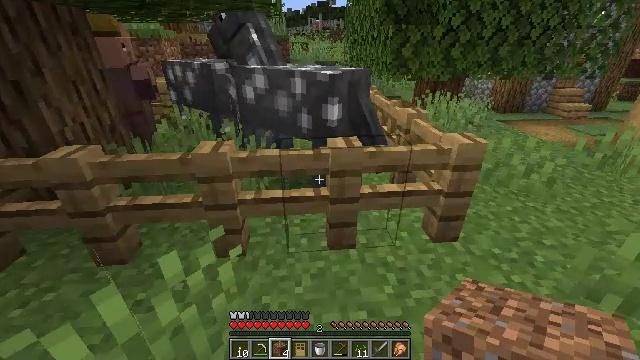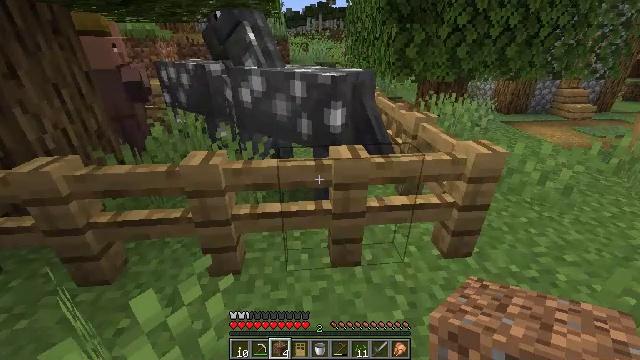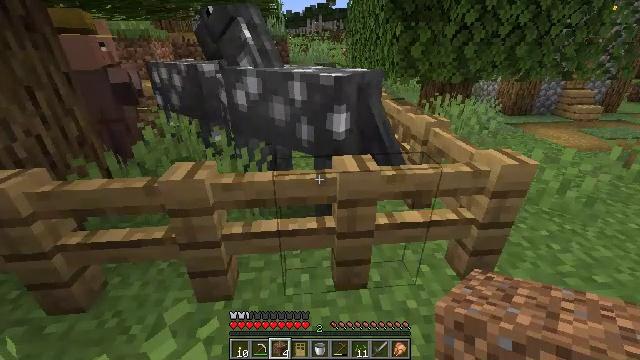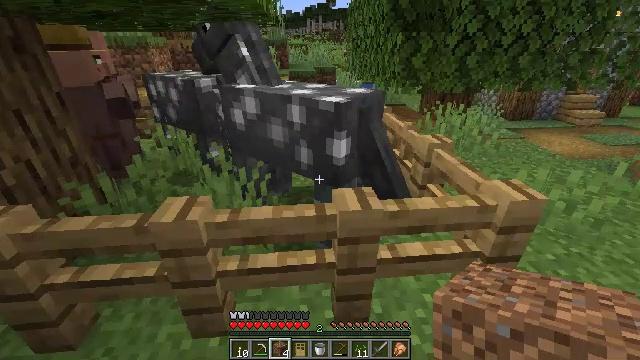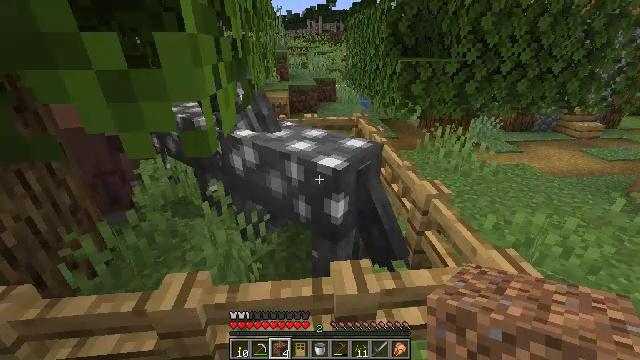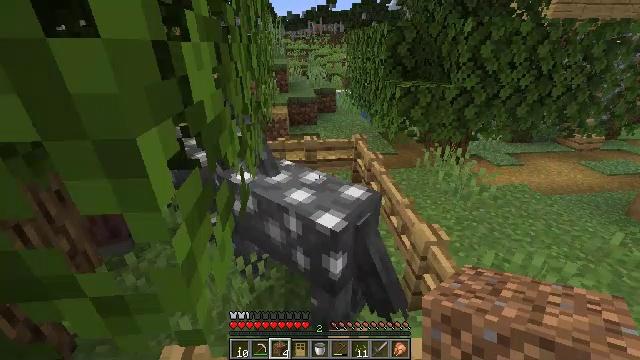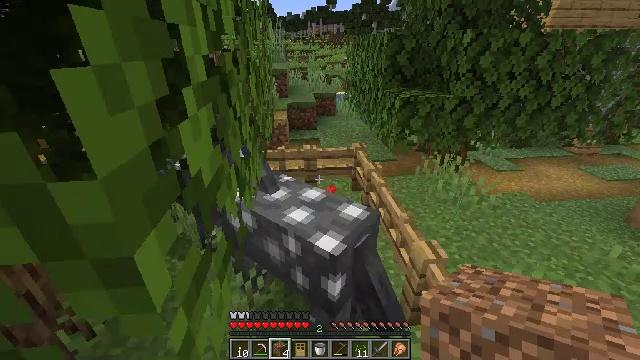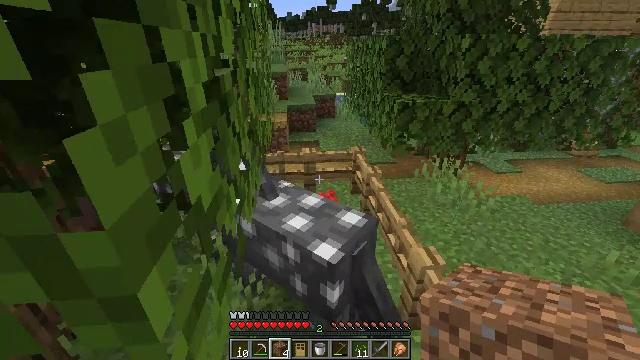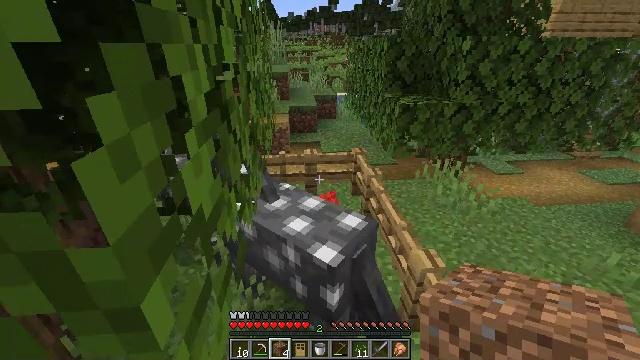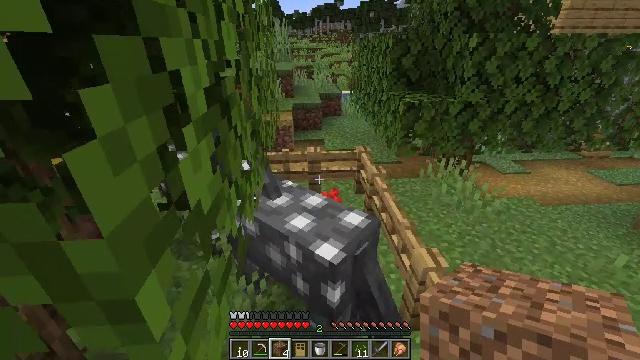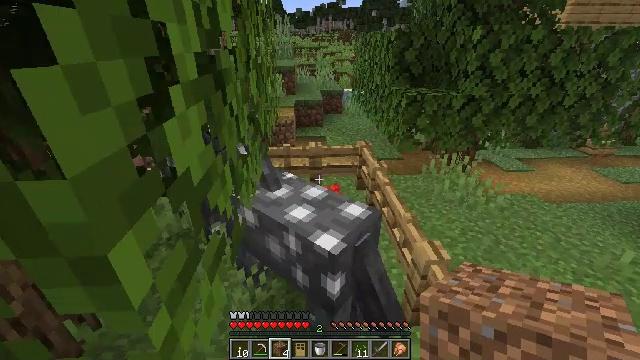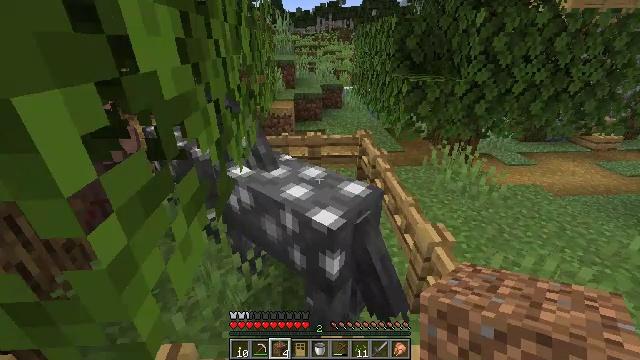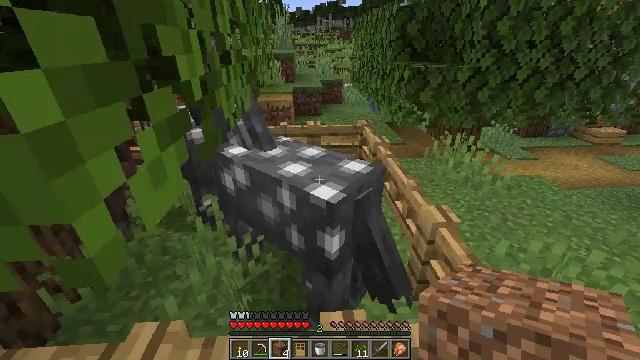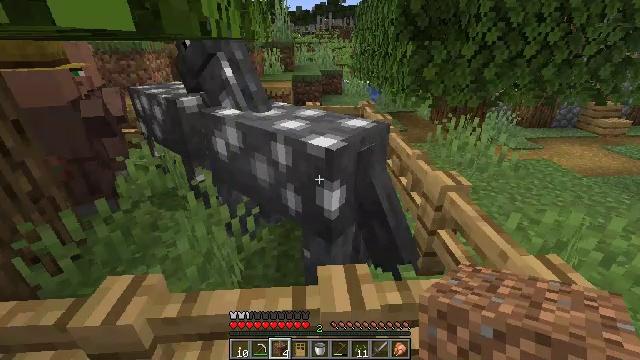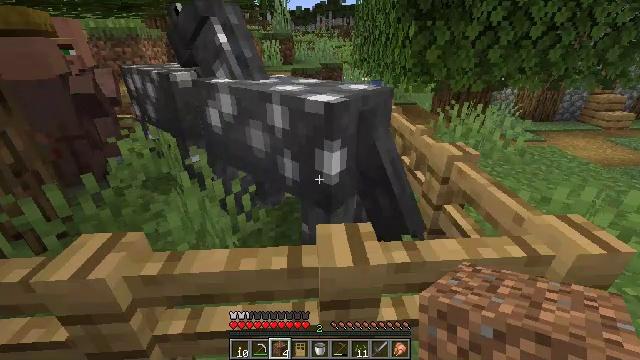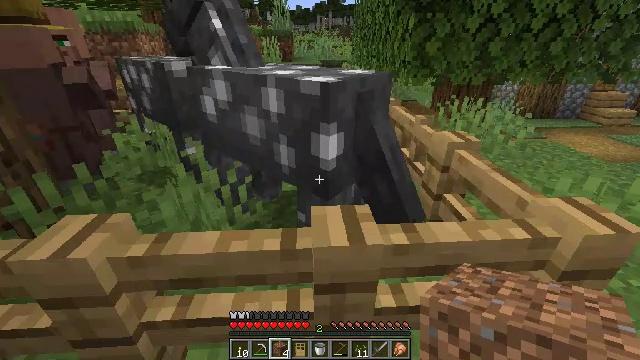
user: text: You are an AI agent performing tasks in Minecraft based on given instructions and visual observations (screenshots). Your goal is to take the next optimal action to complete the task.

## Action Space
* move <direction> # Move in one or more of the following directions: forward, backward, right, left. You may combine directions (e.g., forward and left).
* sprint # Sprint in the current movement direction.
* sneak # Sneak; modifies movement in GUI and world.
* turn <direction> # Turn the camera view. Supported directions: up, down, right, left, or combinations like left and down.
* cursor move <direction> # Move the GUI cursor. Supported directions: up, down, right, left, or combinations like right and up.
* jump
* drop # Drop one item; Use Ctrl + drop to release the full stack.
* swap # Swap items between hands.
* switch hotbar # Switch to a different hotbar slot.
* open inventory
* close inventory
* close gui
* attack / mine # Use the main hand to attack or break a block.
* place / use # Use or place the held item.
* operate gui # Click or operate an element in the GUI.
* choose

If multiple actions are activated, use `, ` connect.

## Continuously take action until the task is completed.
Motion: motion action
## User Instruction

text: Attack the oak fence gate to break it.
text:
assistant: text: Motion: move forward
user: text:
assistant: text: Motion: move forward
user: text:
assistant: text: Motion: move forward, jump
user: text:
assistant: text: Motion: move forward, jump
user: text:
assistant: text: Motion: move forward, jump
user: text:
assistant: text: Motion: move forward, jump
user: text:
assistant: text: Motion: move forward, jump
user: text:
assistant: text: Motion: no_op
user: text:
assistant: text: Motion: turn left
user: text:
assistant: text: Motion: no_op
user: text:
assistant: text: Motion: no_op
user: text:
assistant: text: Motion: no_op
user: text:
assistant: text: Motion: no_op
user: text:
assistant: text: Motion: no_op
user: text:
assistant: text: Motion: move right
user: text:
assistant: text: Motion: move right
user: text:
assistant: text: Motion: move right
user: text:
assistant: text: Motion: move right
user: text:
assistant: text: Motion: move right
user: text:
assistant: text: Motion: move forward and move right, jump
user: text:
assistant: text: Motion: move forward and move right, turn left, jump
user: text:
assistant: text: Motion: move forward and move right, turn left, jump
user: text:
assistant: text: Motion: move forward and move right, turn left, jump
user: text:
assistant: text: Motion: move forward, turn left, jump
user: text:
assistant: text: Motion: move forward, turn left, jump
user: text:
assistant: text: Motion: move forward, turn left, jump
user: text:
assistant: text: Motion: move forward, turn left
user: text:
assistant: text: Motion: move forward, turn left
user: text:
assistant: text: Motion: move forward, turn left
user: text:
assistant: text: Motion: move forward